Field crop: maize
Growth stage: 2
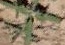
Species: atriplex